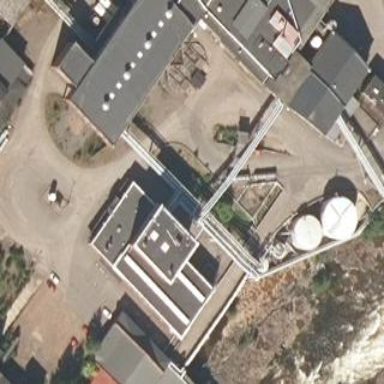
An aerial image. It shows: Industrial building.